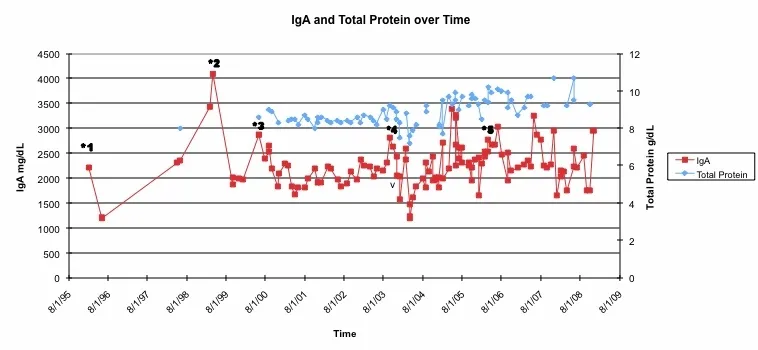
IgA and total protein over time in relation to treatments underwent by patient. The patient's IgA has been stable between 2000 and 3000 mg/dl since the addition of bortezomib in 2003. The total protein has been stable between 8.0 and 9.0 g/dl with treatment. Treatments are starred as following: *1 = melphalan and dexamethasone; *2 = carmustine and doxorubicin; *3 = pegylated liposomal doxorubicin; *4 = bortezomib; *5 = lenalidomide added to continued bortezomib.
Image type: electrography (ekg)